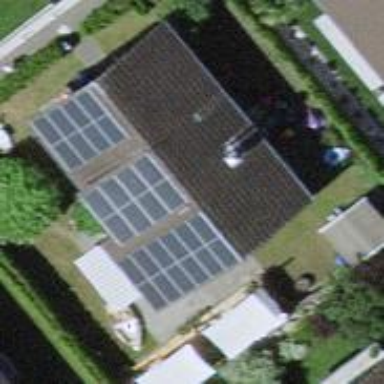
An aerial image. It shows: Solar power generator using photovoltaic method with solar photovoltaic panel types.